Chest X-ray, PA view. Patient: 72 years old, sex M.
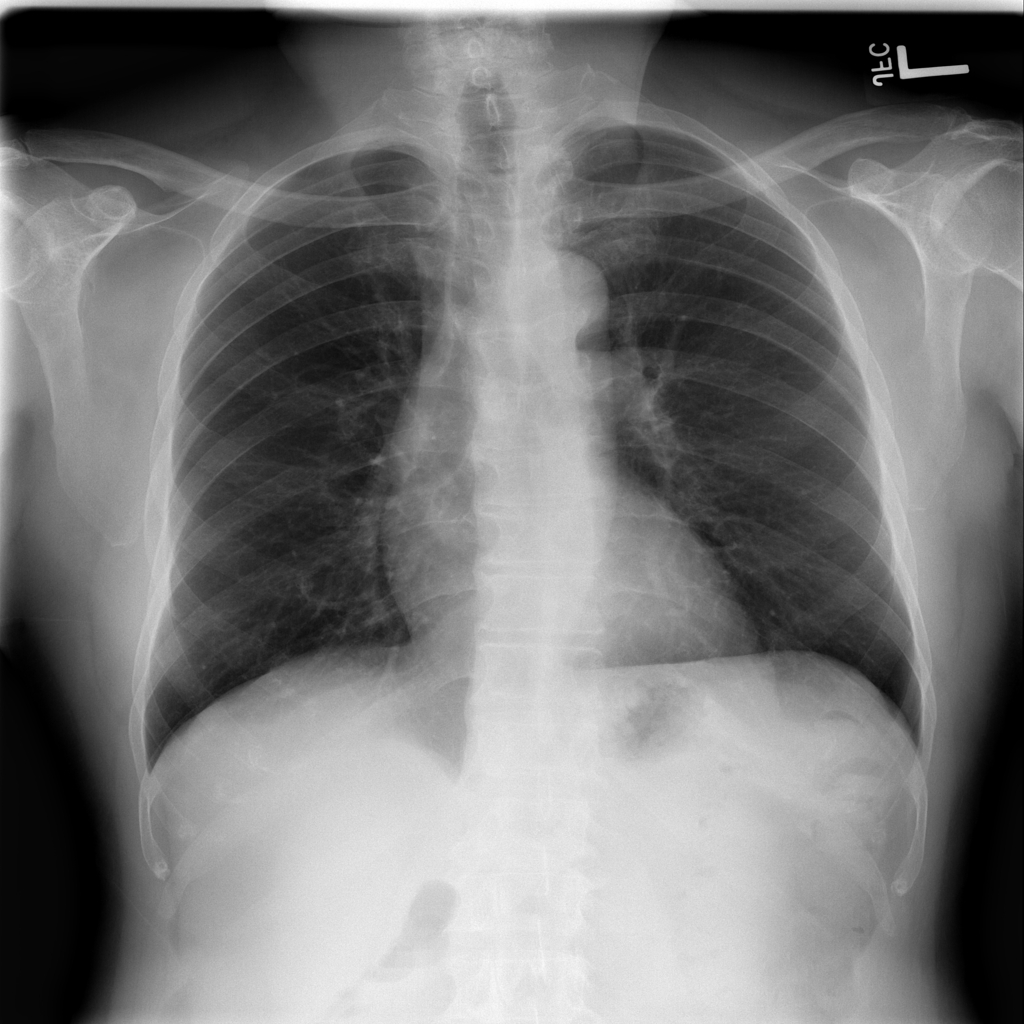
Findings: No Finding